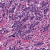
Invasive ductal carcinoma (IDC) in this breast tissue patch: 1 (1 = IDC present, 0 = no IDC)